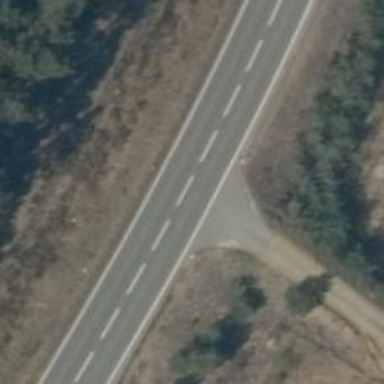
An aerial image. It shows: Secondary road with asphalt surface.